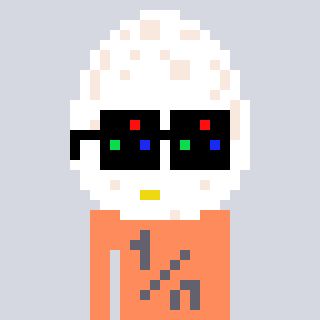
a pixel art character with square black sunglasses, a egg-shaped head and a peachy-colored body on a cool background